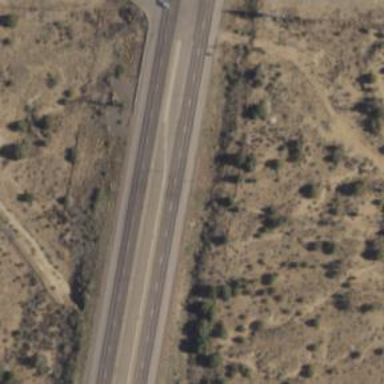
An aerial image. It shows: Trunk highway with expressway features.